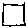
Label: square